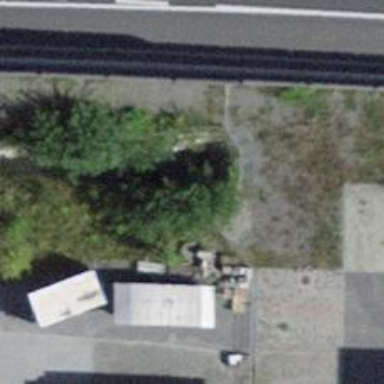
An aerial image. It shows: Culvert tunnel under ditch.